Question: I've got the like so.
'''
enum Beep {A, B, C }
'''
Now, I wish to populate my combo box with these values as follows (the idea is to follow <URL>.
'''
<ComboBox x:Name="comboBox1"
...
ItemsSource="Binding Source={StaticResource Beep}" />
'''
However, the binding gets a little bit too static and gives me literally the exact string I'm putting in. What did I do wrong and how do I resolve it?

I've also tried following the hint I got to add something like this. To no avail, though.
'''
public List<Beep> Beepies
{
get
{
return new List<Beep>{ Beep.A }
}
}
'''
What more can be done about it? I can get the values into the box if I bind in the code behind by the below. But that's not the point - I wish to XAMLize the approach.
'''
comboBox1.ItemsSource = Enum.GetValues(typeof(Beep));
'''
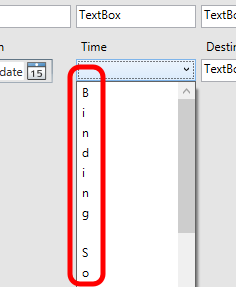
Answer: You have to bind using a collection. Try creating a 'List<Beep>'.
Create a converter that enumerates the 'enum':
'''
public class EnumConverter : IValueConverter
{
public object Convert(object value, ...)
{
return Enum.GetValues(value.GetType());
}
}
'''
You can then use this converter in the binding to XAMLise the approach:
'''
<!-- Put this in resources somewhere -->
<Converters:EnumConverter x:Key="MyEnumConverter"/>
<!-- Change your binding to include the new converter -->
<ComboBox x:Name="comboBox1"
...
ItemsSource="Binding Source={StaticResource Beep},
Converter={StaticResource MyEnumConverter}" />
'''